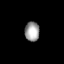
Tissue: lung
Cell type: Epithelial cells
Senescence score: 0.2424
Nuclear area (px): 280
Mean DAPI intensity: 159.146